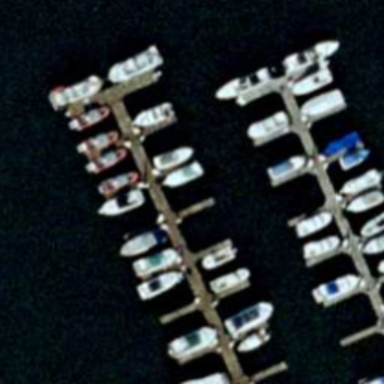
Lots of boats docked at the harbor and the water is black .